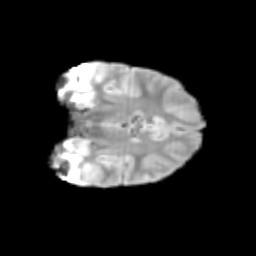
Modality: T2w
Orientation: coronal
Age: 11
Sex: female
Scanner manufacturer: siemens
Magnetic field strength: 3 T
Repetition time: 3.8 s
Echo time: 0.07 s